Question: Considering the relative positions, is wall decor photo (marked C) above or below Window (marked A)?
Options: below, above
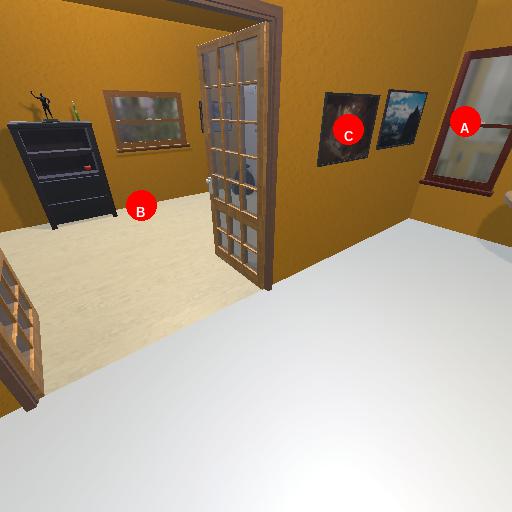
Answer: below